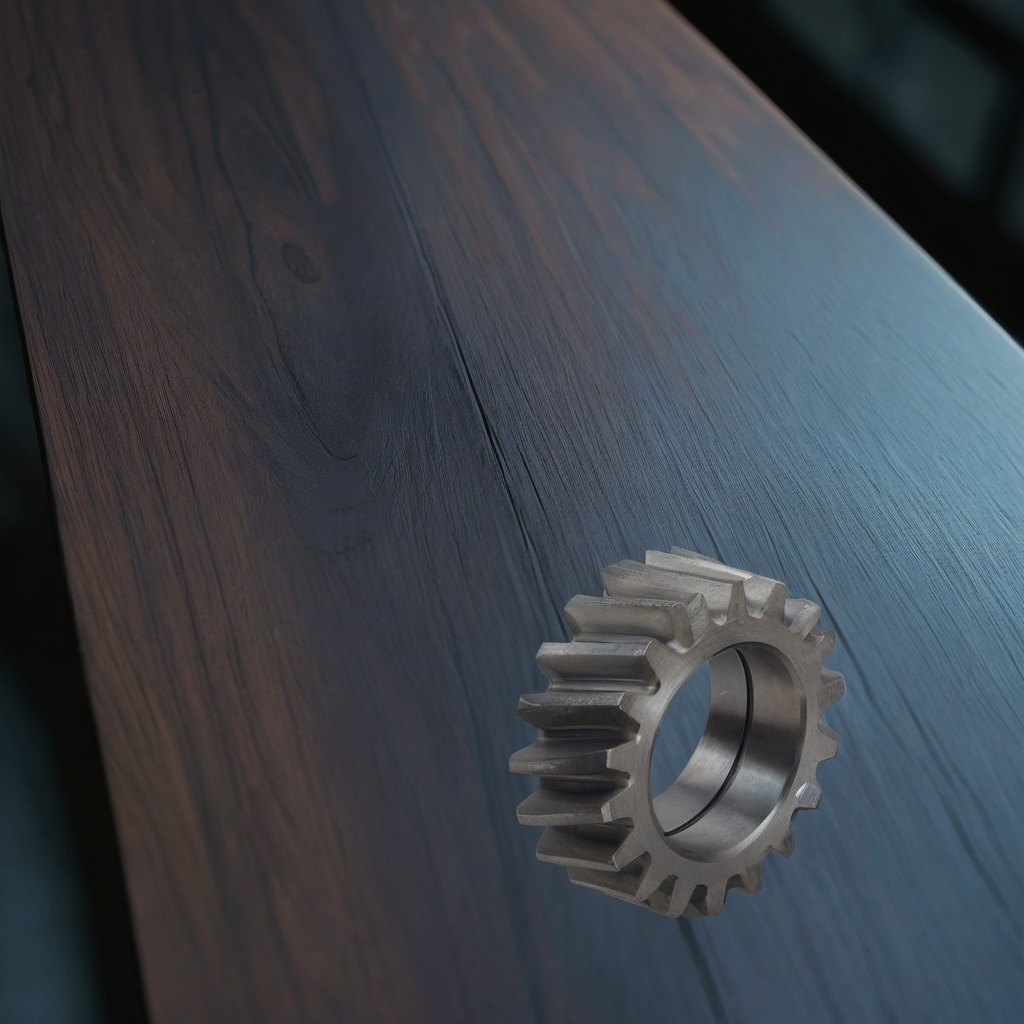
A steel gear with teeth is lying on the old table.